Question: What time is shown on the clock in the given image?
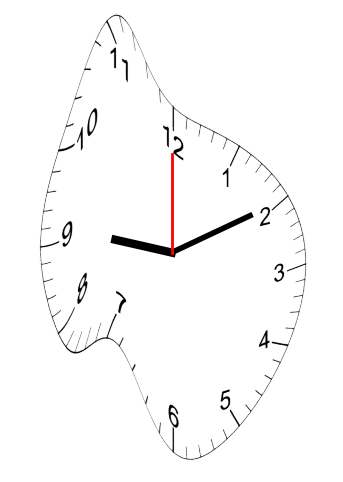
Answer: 09:10:00